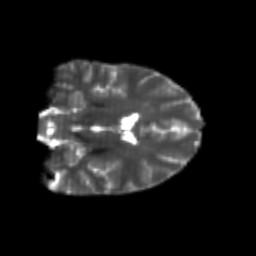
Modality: T2w
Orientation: coronal
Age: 26
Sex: female
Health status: healthy
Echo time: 0.074 s